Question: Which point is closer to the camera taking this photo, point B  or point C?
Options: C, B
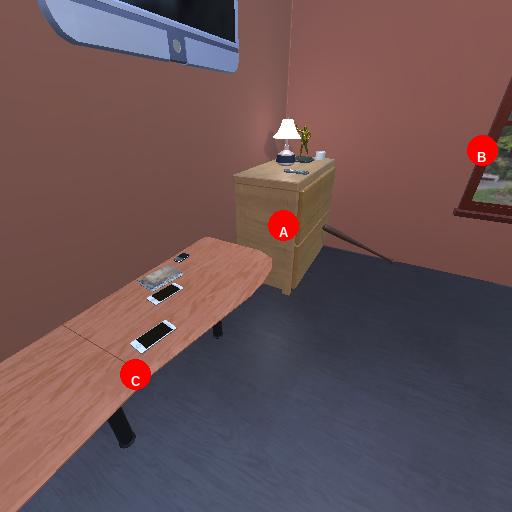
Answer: C